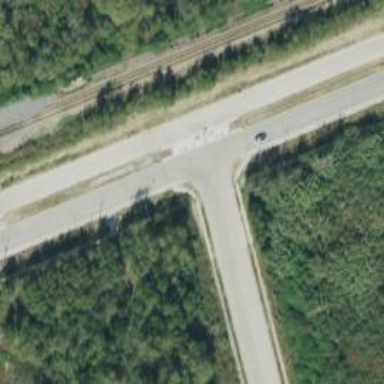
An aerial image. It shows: Stop road.